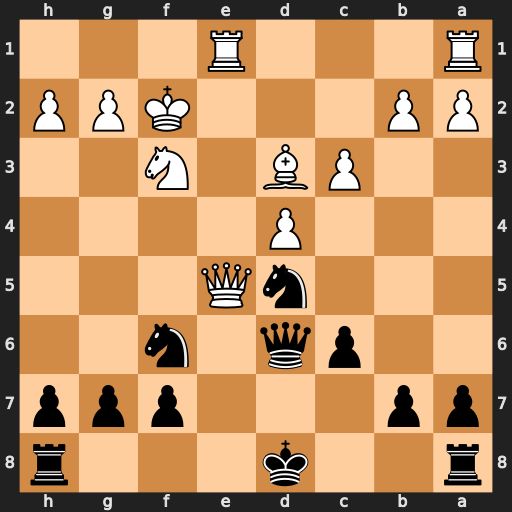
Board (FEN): r2k3r/pp3ppp/2pq1n2/3nQ3/3P4/2PB1N2/PP3KPP/R3R3
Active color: b
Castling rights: -
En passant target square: -
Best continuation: Ng4+ Kg1 Nxe5